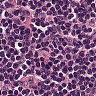
Metastatic tissue present: no